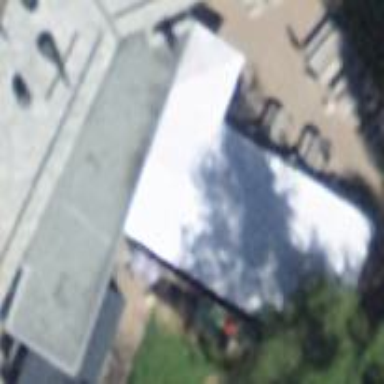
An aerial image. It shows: Pavilion building.